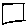
Label: square